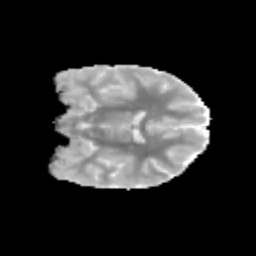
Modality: MD
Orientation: coronal
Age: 11
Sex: male
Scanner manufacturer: siemens
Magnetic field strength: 3 T
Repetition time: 3.8 s
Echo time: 0.07 s